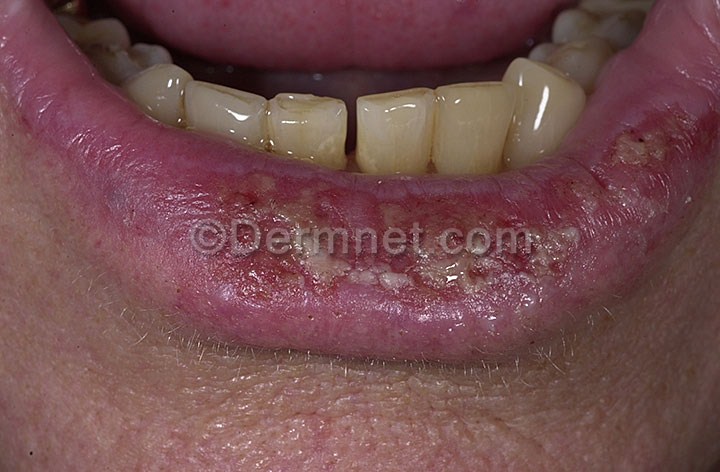
Disease: Actinic Keratosis Basal Cell Carcinoma and other Malignant Lesions